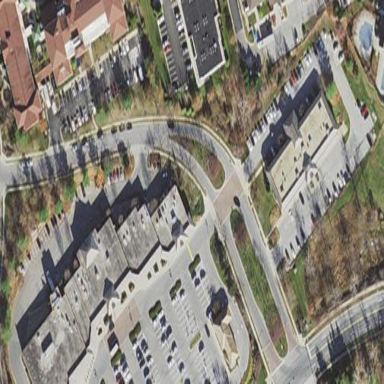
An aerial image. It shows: Retail building.